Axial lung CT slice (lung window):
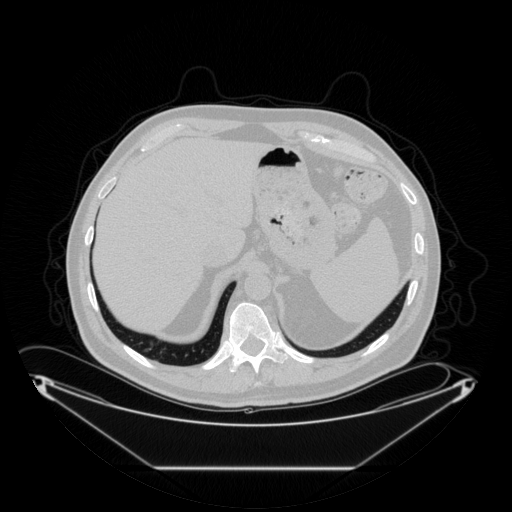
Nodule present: no